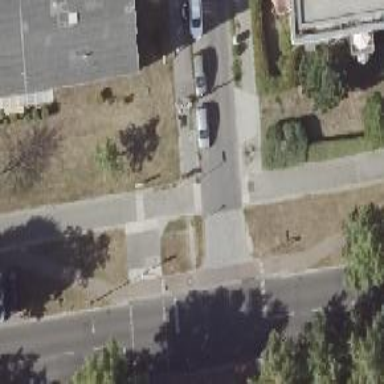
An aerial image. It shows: Sidewalk along the footway.